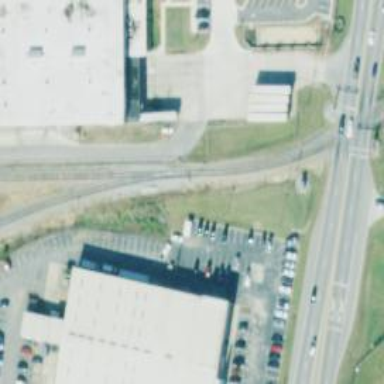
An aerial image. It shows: Railway spur junction.